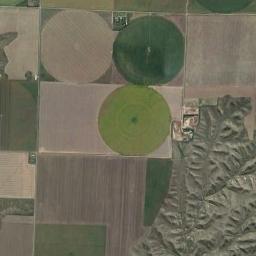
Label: circular_farmland